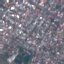
Label: Residential